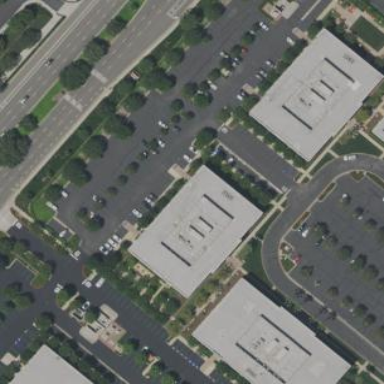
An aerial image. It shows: Office building.